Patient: sex M, age 71
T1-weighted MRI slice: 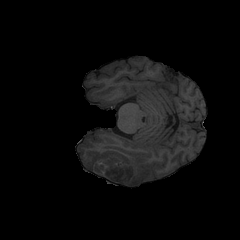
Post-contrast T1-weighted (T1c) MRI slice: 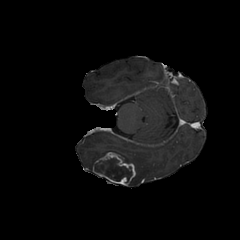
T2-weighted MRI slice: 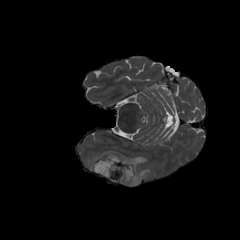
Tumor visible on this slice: yes
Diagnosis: Glioblastoma, IDH-wildtype
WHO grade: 4